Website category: restaurant
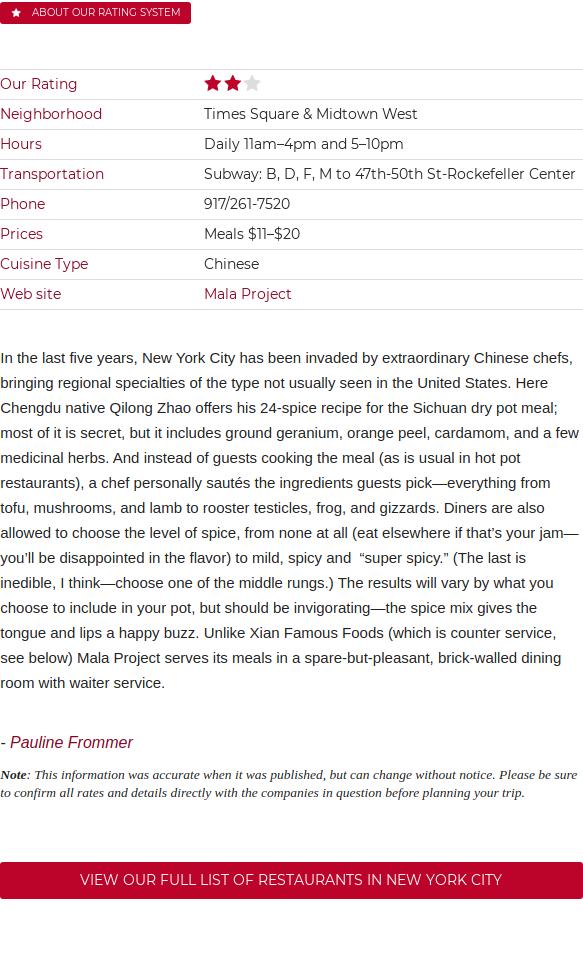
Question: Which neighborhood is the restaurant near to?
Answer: Times Square & Midtown West

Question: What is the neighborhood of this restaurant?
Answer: Times Square & Midtown West

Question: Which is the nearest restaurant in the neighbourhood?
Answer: Times Square & Midtown West

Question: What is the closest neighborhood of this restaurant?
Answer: Times Square & Midtown West

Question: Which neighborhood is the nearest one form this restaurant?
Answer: Times Square & Midtown West

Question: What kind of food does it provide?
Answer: Chinese

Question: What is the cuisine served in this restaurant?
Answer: Chinese

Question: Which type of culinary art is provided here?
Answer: Chinese

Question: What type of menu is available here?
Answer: Chinese

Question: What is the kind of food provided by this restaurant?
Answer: Chinese

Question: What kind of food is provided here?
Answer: Chinese

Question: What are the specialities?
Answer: Chinese

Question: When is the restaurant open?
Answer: Daily 11am4pm and 510pm

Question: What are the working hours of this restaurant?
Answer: Daily 11am4pm and 510pm

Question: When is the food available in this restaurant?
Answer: Daily 11am4pm and 510pm

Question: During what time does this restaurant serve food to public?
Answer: Daily 11am4pm and 510pm

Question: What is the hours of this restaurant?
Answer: Daily 11am4pm and 510pm

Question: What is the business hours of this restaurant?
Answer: Daily 11am4pm and 510pm

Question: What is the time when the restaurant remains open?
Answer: Daily 11am4pm and 510pm

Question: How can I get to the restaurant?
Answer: Subway: B, D, F, M to 47th-50th St-Rockefeller Center

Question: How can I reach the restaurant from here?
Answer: Subway: B, D, F, M to 47th-50th St-Rockefeller Center

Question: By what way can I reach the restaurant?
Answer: Subway: B, D, F, M to 47th-50th St-Rockefeller Center

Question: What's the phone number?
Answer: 917/261-7520

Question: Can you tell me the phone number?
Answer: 917/261-7520

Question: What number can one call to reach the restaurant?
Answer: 917/261-7520

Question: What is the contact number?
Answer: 917/261-7520

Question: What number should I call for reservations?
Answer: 917/261-7520

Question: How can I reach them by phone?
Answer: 917/261-7520

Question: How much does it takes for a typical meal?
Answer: Meals $11$20

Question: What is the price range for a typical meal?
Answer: Meals $11$20

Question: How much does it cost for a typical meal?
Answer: Meals $11$20

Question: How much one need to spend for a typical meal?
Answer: Meals $11$20